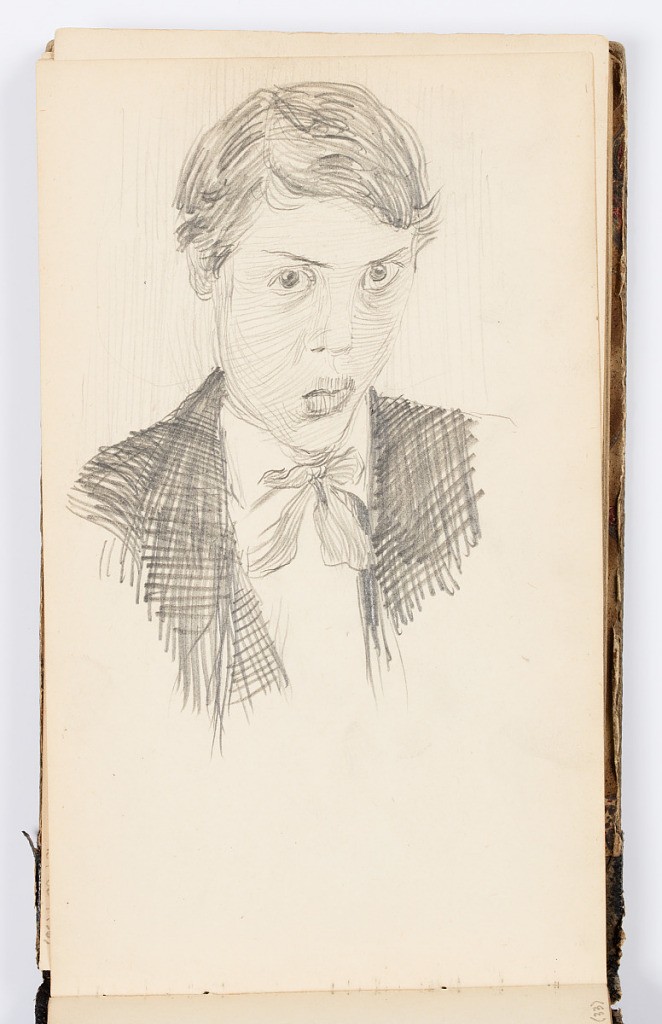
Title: Sketchbook Page: Self-Portrait
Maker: Kenyon Cox, American, 1856–1919
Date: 1875
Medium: Graphite on paper
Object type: Sketchbook folio
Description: Self-portrait of the artist in a jacket and bow tie; three-quarter view.